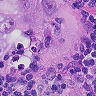
Metastatic tissue present: yes